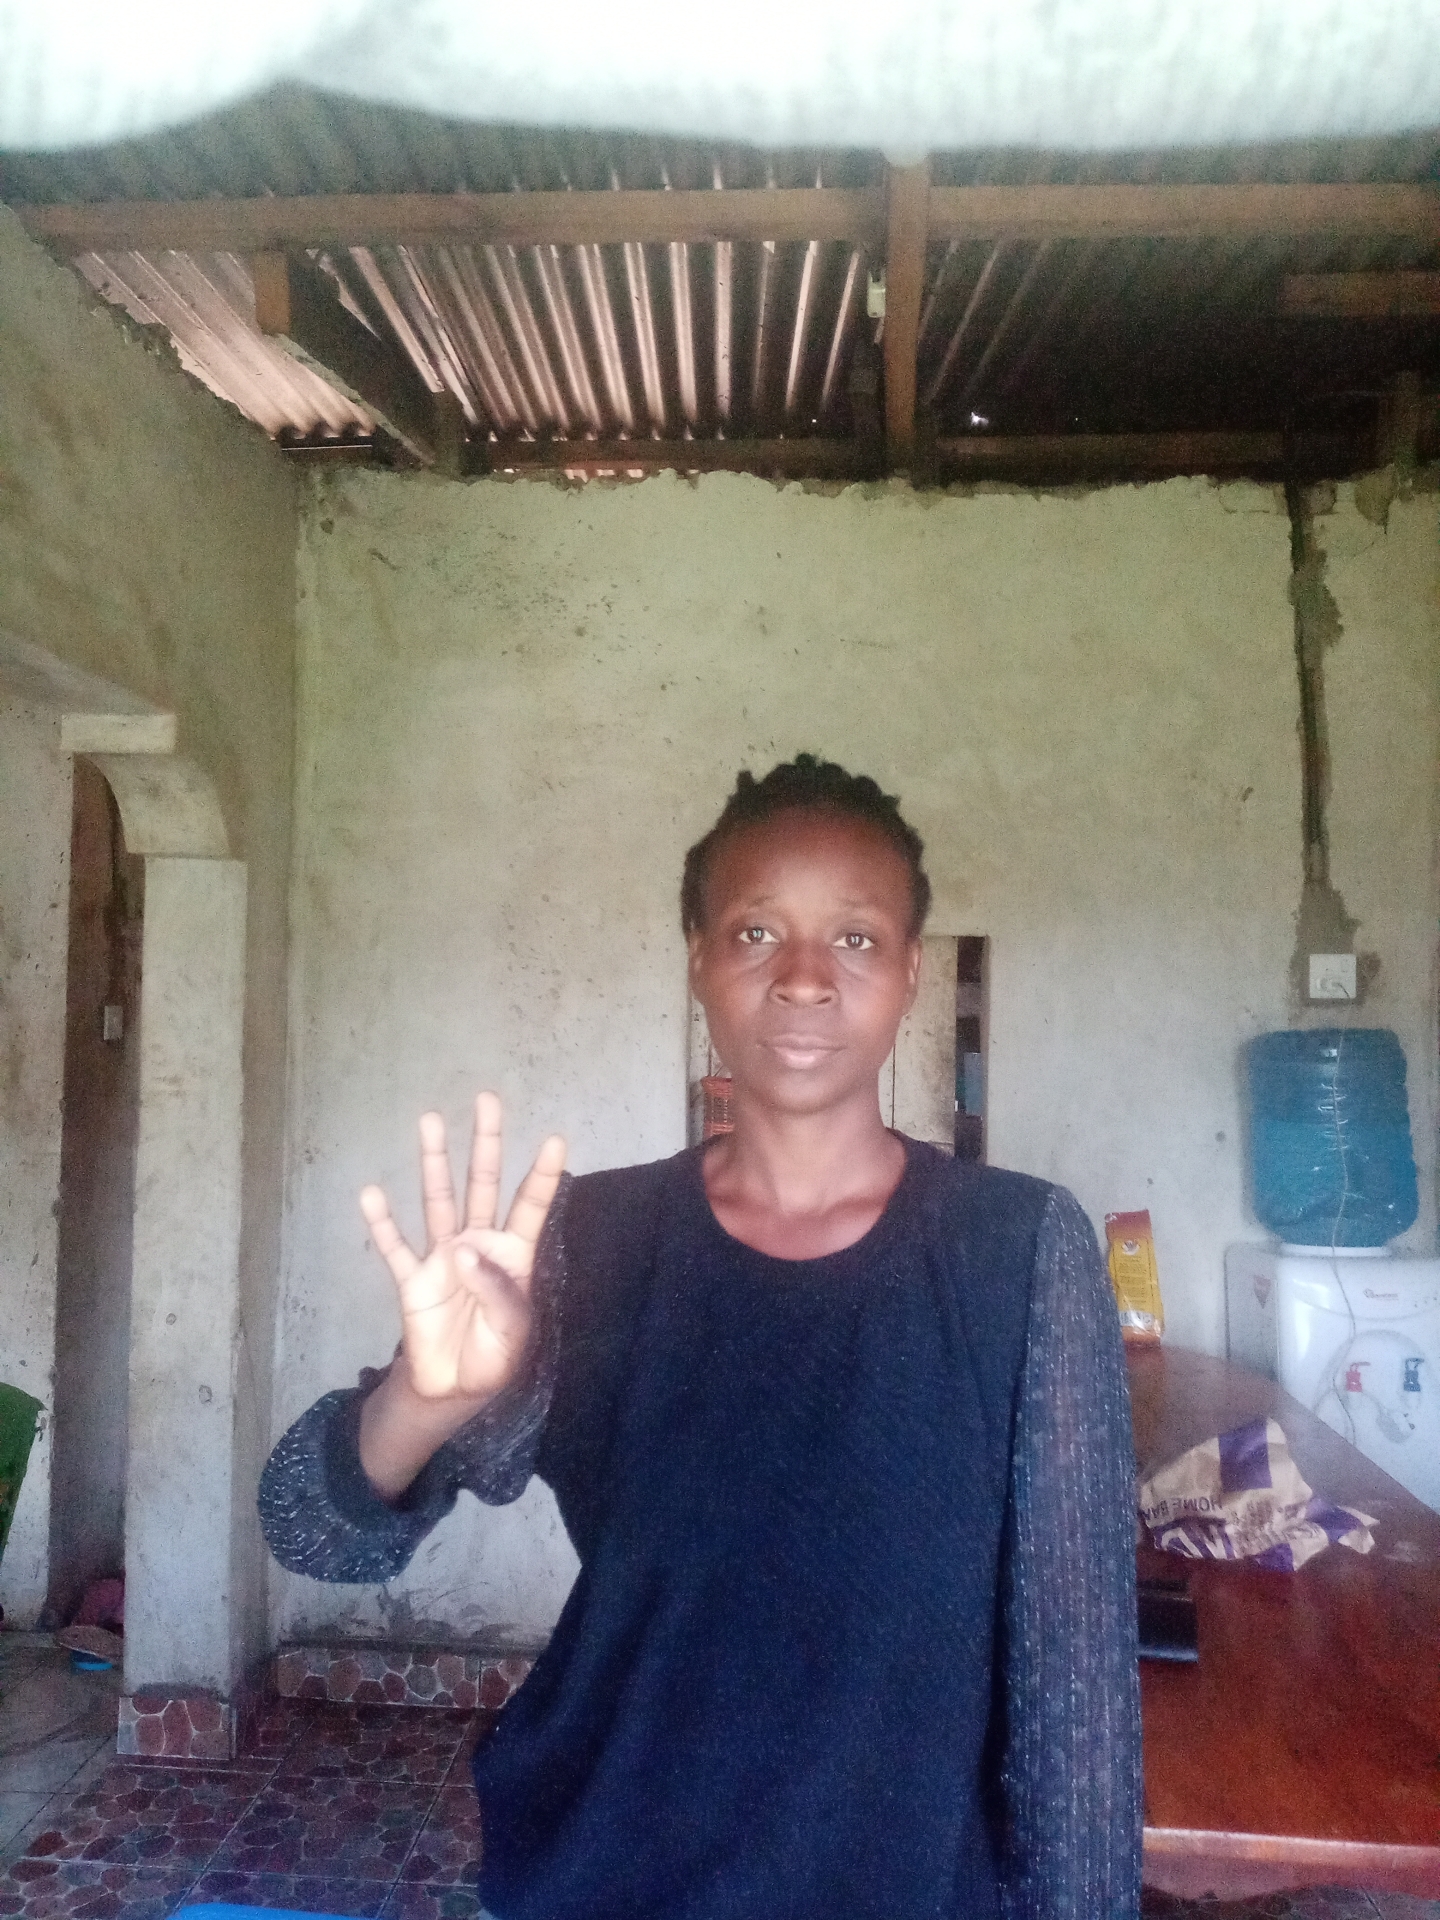
Label: noise